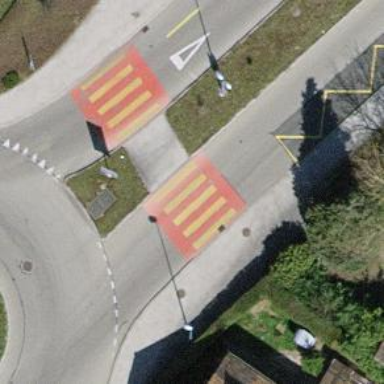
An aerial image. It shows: Uncontrolled zebra crossing with notable zebra markings.